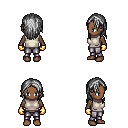
a pixel art fantasy rpg character, female body template, human, dark skin, white sleeveless shirt, metal pants, gray long hairstyle, gold gloves, four views (front, back, left, right), 2x2 character sprite sheet, small pixel art, hard edges, no anti-aliasing